【题型】选择题　【知识点】解析几何　【难度】easy
设点 \(P(x,y)\) 满足 \(ax+by+c=0\)，则“\(b=2a\)”是“\(|x+2y+2|+|x+2y-1|\) 为定值”的 (\quad) .

A. 充分不必要条件 \quad B. 必要不充分条件 \quad C. 充要条件 \quad D. 既不充分也不必要条件
【解答】
【答案】B

【详解】若 \(|x+2y+2|+|x+2y-1|=\sqrt{5}\left( \dfrac{|x+2y+2|}{\sqrt{5}}+\dfrac{|x+2y-1|}{\sqrt{5}} \right)\) 为定值，

即点 \(P(x,y)\) 到直线 \(x+2y+2=0\)，\(x+2y-1=0\) 两条直线距离之和为定值，

显然，这两条直线平行，如图，

所以当点 \(P(x,y)\) 在与这两条直线平行的直线上时，此时直线 \(ax+by+c=0\) 满足 \(ab \ne 0\) 且 \(b=2a\)，

即 \(b=2a\)，且 \(a \ne 0,b \ne 0\)，\(|x+2y+2|+|x+2y-1|\) 为定值，

所以“\(b=2a\)”是“\(|x+2y+2|+|x+2y-1|\) 为定值”的必要不充分条件.

故选：B.

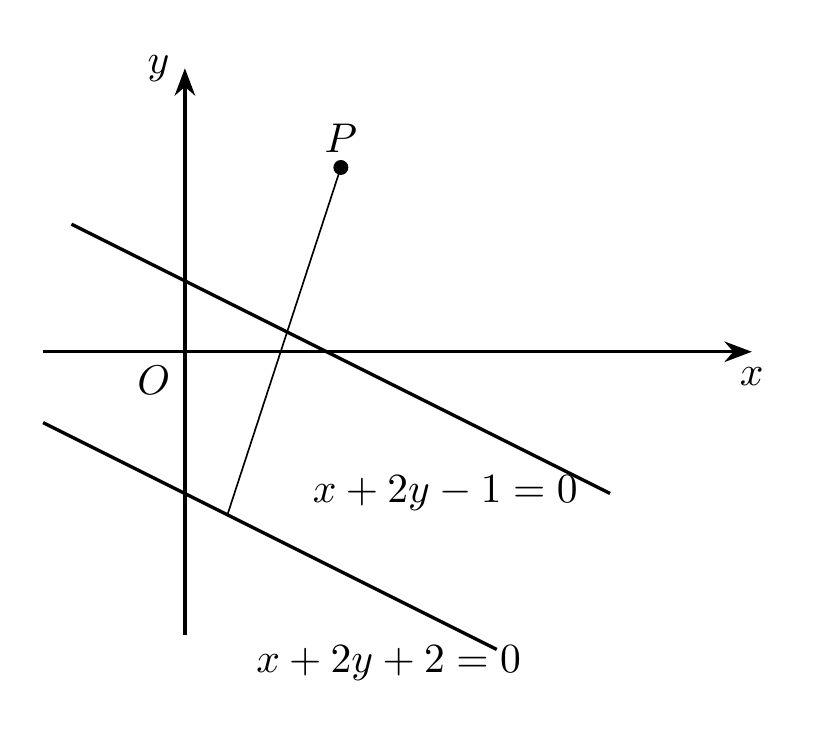